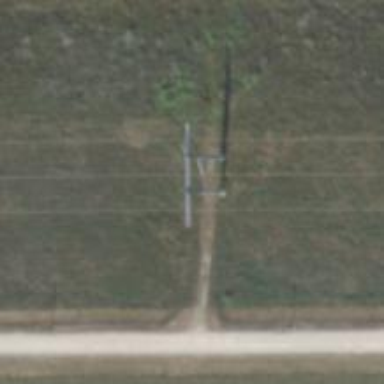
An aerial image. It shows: H-frame designed tower for power lines.